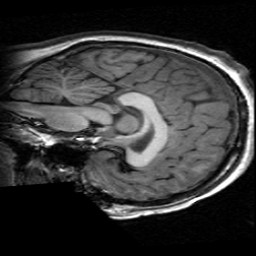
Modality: T1w
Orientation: sagittal
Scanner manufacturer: ge
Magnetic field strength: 3 T
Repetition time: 0.00904 s
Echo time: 0.00184 s